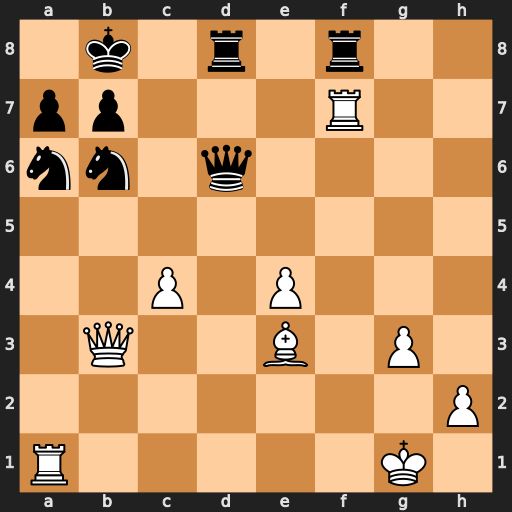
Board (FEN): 1k1r1r2/pp3R2/nn1q4/8/2P1P3/1Q2B1P1/7P/R5K1
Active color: w
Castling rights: -
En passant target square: -
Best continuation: Bf4 Rxf7 Bxd6+ Rxd6 c5